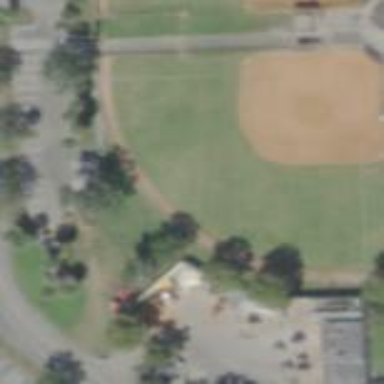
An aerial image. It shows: Baseball pitch for leisure land activities.